Question: I'm having this problem that my messages don't have corner radius on the other side. This is how it looks:

And there is the code for it:
'''
HStack {
HStack {
Text(text)
.fixedSize(horizontal: false, vertical: true)
.foregroundColor(isSender ? Color.white : Color(.label))
.padding()
}
.background(isSender ? Color.blue : Color(.systemGray5))
.padding(isSender ? .leading : .trailing,
isSender ? UIScreen.main.bounds.width*0.28 : UIScreen.main.bounds.width*0.2)
}
.cornerRadius(10)
'''
How do I make it rounded on the other side too?
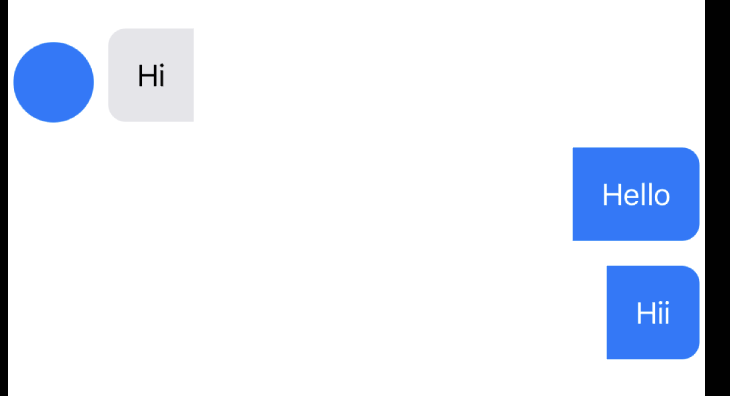
Answer: Actually what you're doing is applying padding after the background, in this way your padding will apply to your background view and now your background view is no more on the corner that's why no round corner on specific side, you can place padding before the background to achieve what you're looking for:
'''
HStack {
HStack {
Text(text)
.fixedSize(horizontal: false, vertical: true)
.foregroundColor(isSender ? Color.white : Color(.label))
.padding()
}
.padding(isSender ? .leading : .trailing,
isSender ? UIScreen.main.bounds.width*0.28 : UIScreen.main.bounds.width*0.2) //HERE
.background(isSender ? Color.blue : Color(.systemGray5))
}
.cornerRadius(10)
'''
<URL>
Also you can achieve round corners for your existing code but just shifting cornerRadius from HStack to your background view like this:
'''
HStack {
HStack {
Text("text")
.fixedSize(horizontal: false, vertical: true)
.foregroundColor(isSender ? Color.white : Color(.label))
.padding()
}
.background(isSender ? Color.blue : Color(.systemGray5))
.cornerRadius(10) //HERE
.padding(isSender ? .leading : .trailing,
isSender ? UIScreen.main.bounds.width*0.28 : UIScreen.main.bounds.width*0.2)
}
'''
<URL>